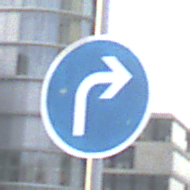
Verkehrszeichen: VorgeschriebeneFahrtrichtungRechts
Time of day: SunriseSunset
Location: Outdoor (Urban)
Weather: PartlyCloudy
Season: NotSpecified
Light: Natural